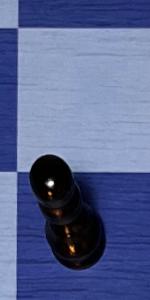
Label: Pawn_Black